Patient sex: F
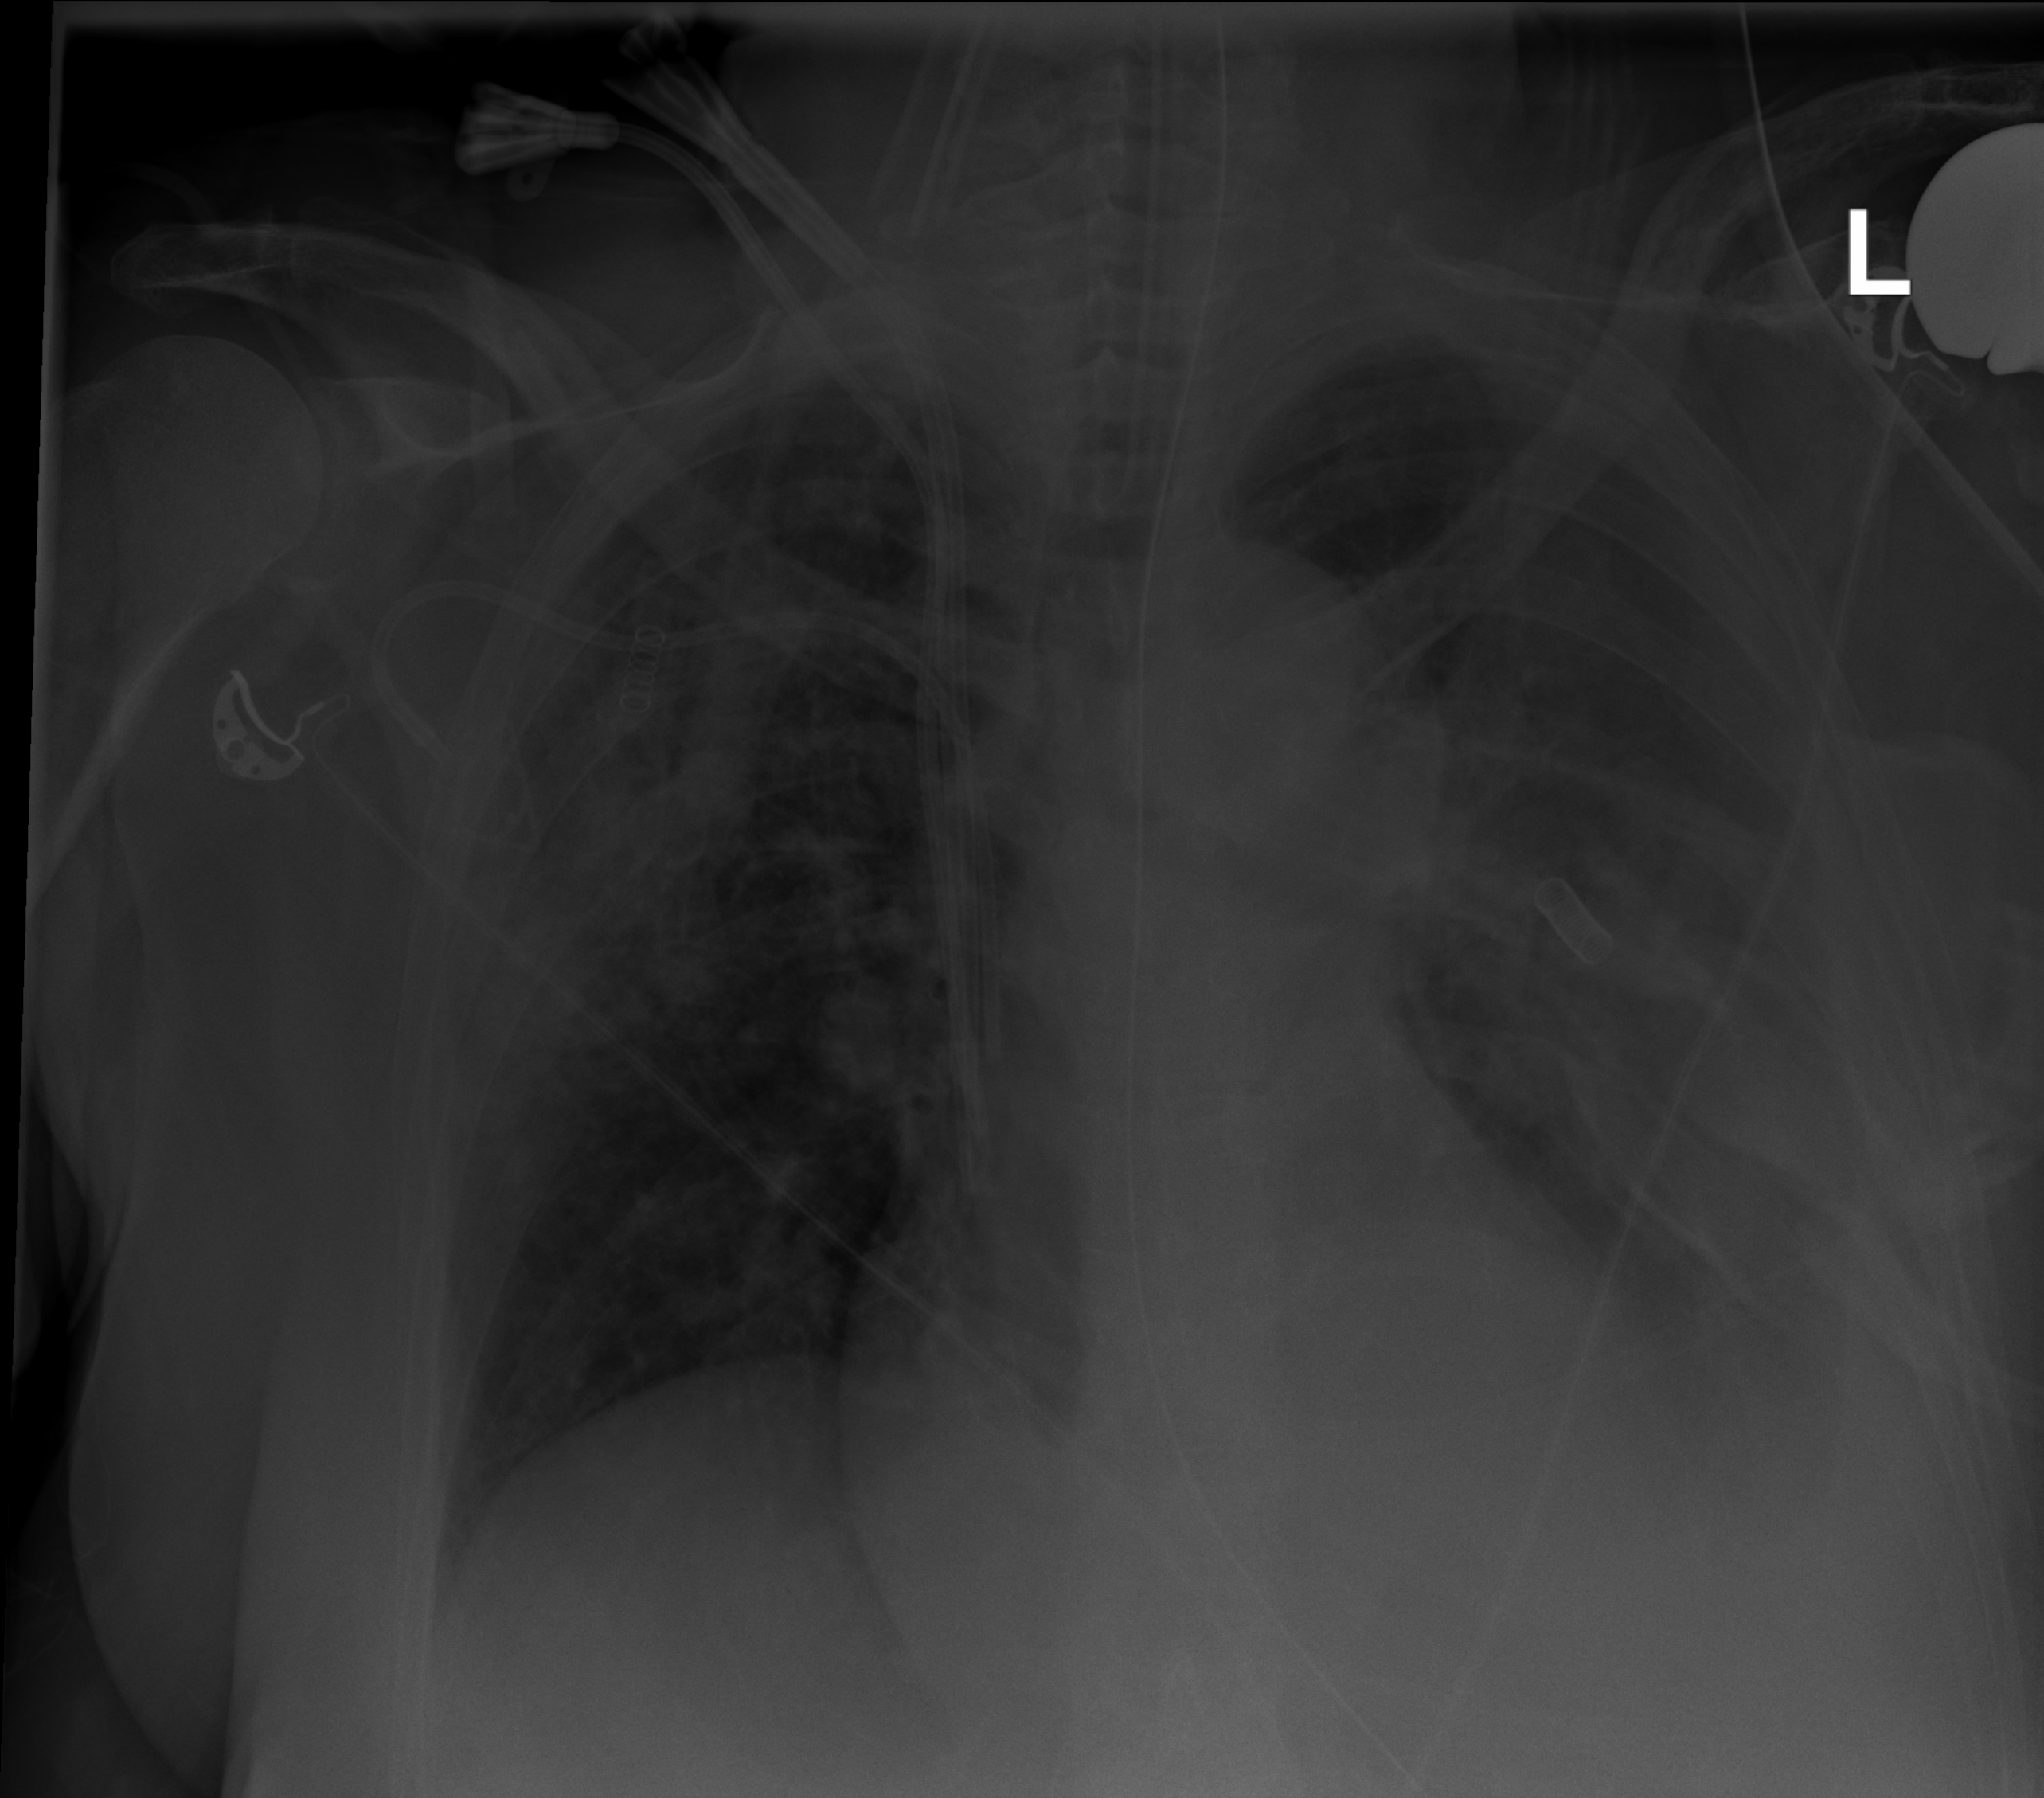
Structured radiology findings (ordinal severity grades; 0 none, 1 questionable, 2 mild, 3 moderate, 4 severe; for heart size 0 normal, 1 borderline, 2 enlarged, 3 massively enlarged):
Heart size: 1
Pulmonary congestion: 2
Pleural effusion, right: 2
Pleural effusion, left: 4
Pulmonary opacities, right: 3
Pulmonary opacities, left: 1
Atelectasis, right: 3
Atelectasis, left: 3